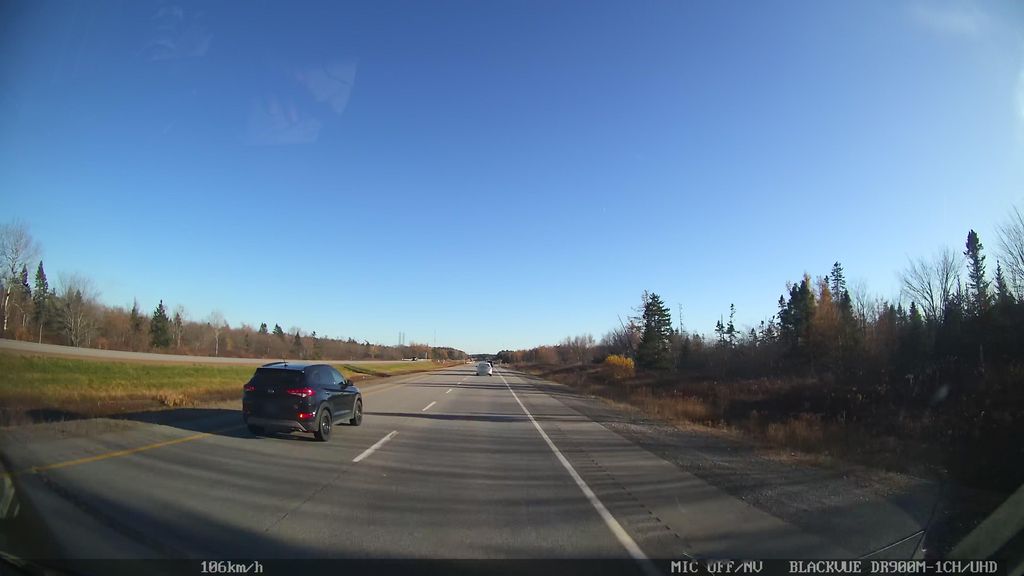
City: halifax